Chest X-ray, PA view. Patient: 31 years old, sex F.
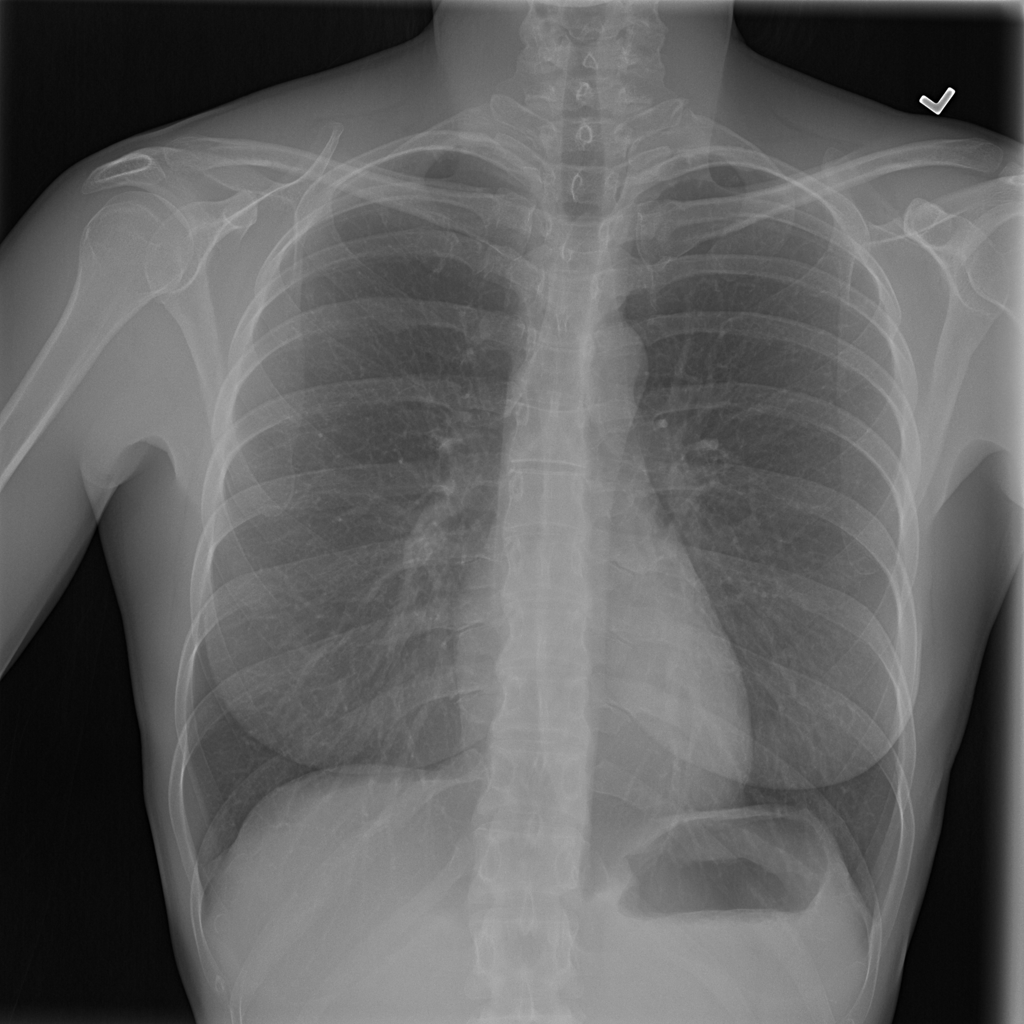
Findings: No Finding